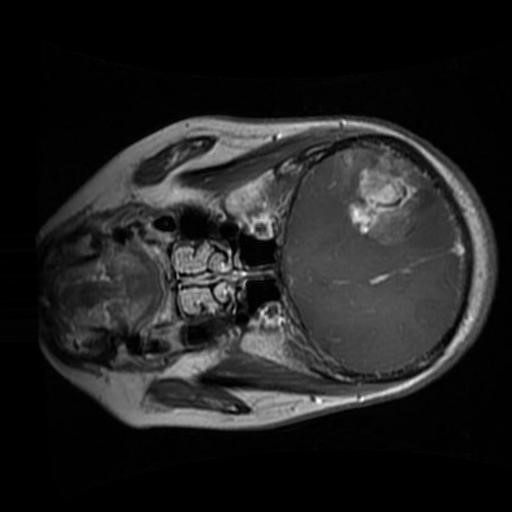
Label: brain_glioma